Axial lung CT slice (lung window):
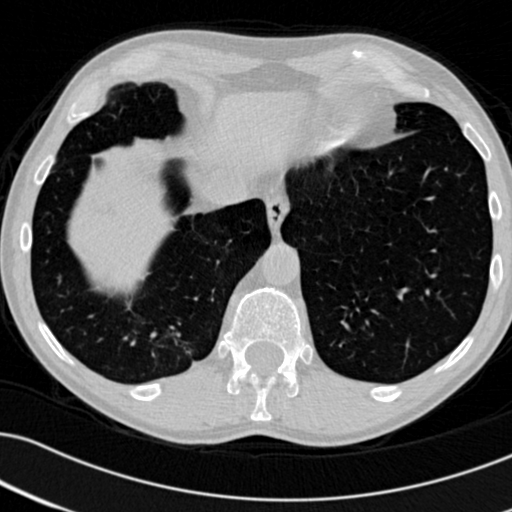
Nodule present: no